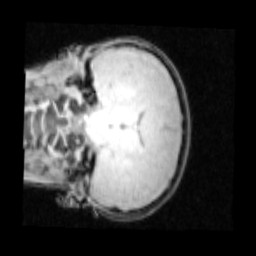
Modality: PDw
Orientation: coronal
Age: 14
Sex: male
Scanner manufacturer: siemens
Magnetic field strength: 3 T
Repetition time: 0.25 s
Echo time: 0.00103 s